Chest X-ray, PA view. Patient: 63 years old, sex M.
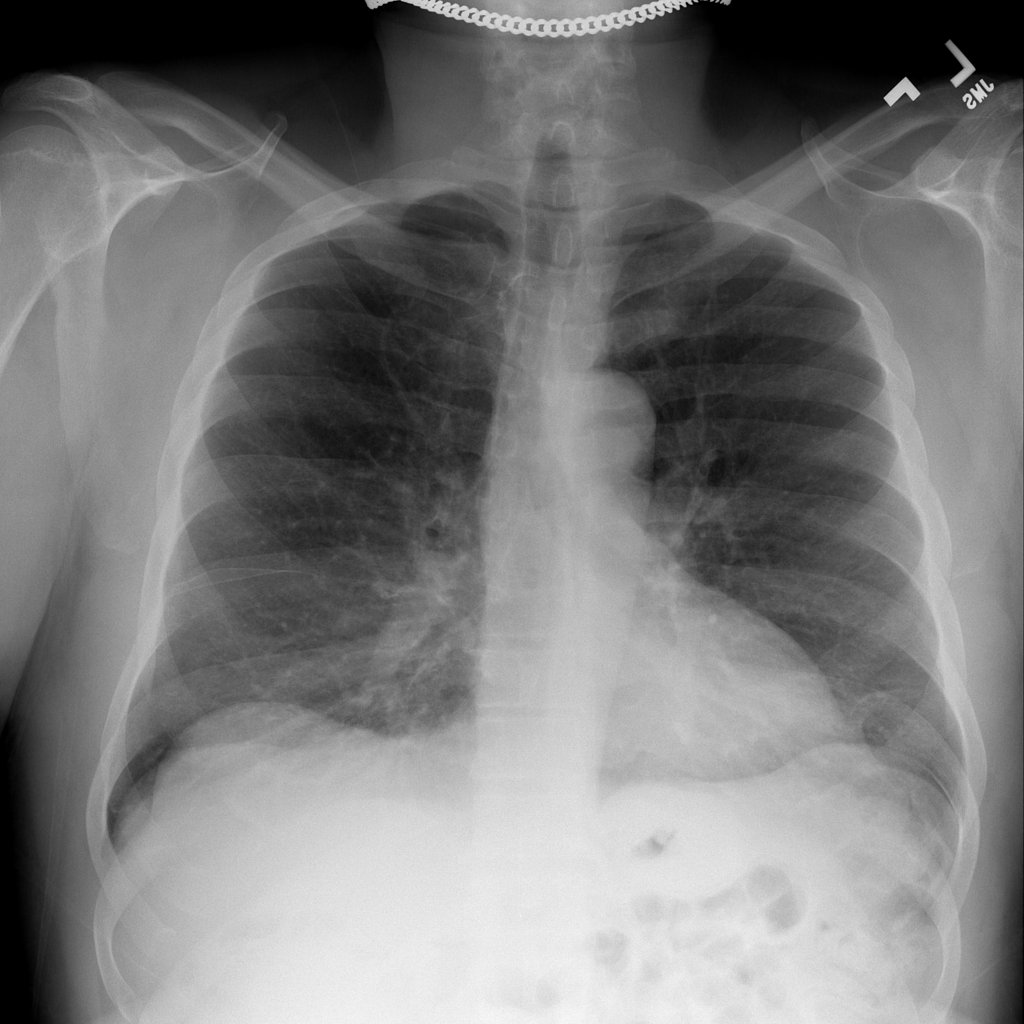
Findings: No Finding